Interaction volume radius: 5 \u00c5
Interaction volume height: 10 \u00c5
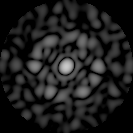
Disorder parameter: 0.8506